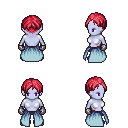
a pixel art fantasy rpg character, female body template, dark elf, purple skin, overskirt, red pants, ruby red parted hairstyle, metal gloves, brown shoes, four views (front, back, left, right), 2x2 character sprite sheet, small pixel art, hard edges, no anti-aliasing